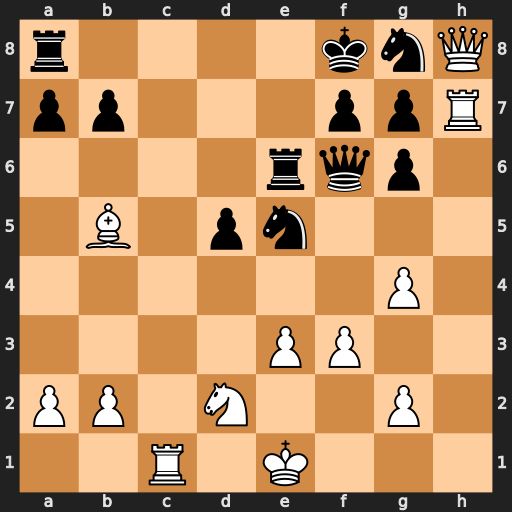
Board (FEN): r4knQ/pp3ppR/4rqp1/1B1pn3/6P1/4PP2/PP1N2P1/2R1K3
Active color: w
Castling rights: -
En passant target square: -
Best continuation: g5 Nd3+ Bxd3 Rxe3+ Kf2